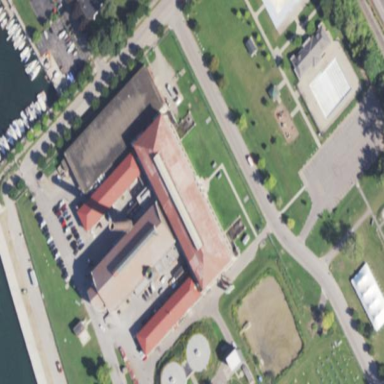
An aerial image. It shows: Industrial building with historic significance.